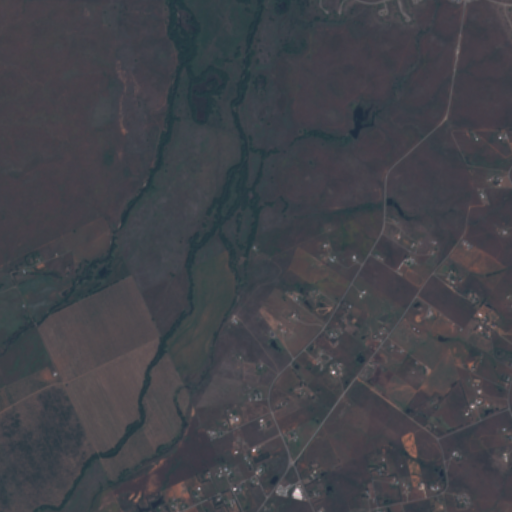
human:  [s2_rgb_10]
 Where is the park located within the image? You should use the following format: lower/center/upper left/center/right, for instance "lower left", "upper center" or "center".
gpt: The park is located in the center left of the image.
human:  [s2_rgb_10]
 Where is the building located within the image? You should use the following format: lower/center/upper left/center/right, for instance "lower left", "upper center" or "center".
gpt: The building is located in the upper right of the image.
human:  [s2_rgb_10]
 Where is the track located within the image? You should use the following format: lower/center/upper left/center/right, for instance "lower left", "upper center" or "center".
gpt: There is no track in the image.